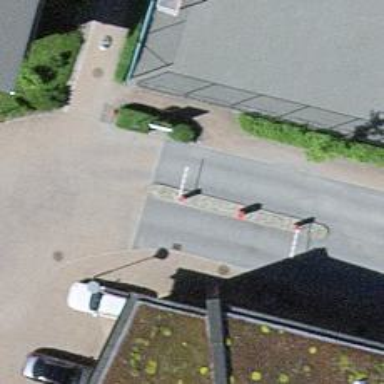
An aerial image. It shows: Lift gate barrier.